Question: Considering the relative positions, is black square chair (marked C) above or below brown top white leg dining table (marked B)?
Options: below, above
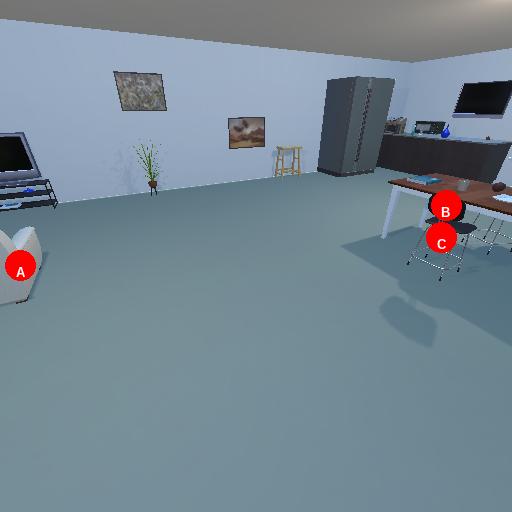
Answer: below